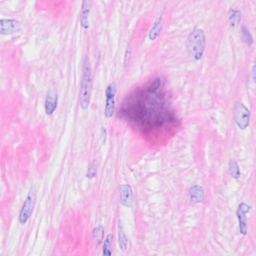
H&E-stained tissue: Breast